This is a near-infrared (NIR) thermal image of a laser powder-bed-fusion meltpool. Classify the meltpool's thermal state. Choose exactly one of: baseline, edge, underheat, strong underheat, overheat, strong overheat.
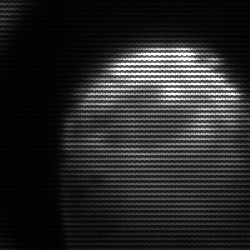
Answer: edge